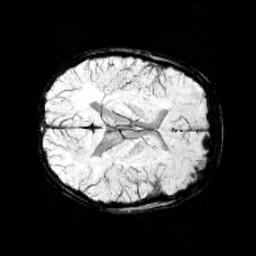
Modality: minIP
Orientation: axial
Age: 11
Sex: female
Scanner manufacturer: siemens
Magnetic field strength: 3 T
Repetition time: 0.027 s
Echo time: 0.02 s